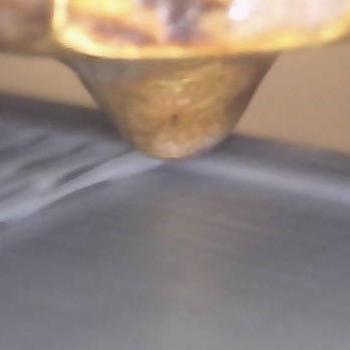
Flow rate: 39%